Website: apple
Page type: billing-address
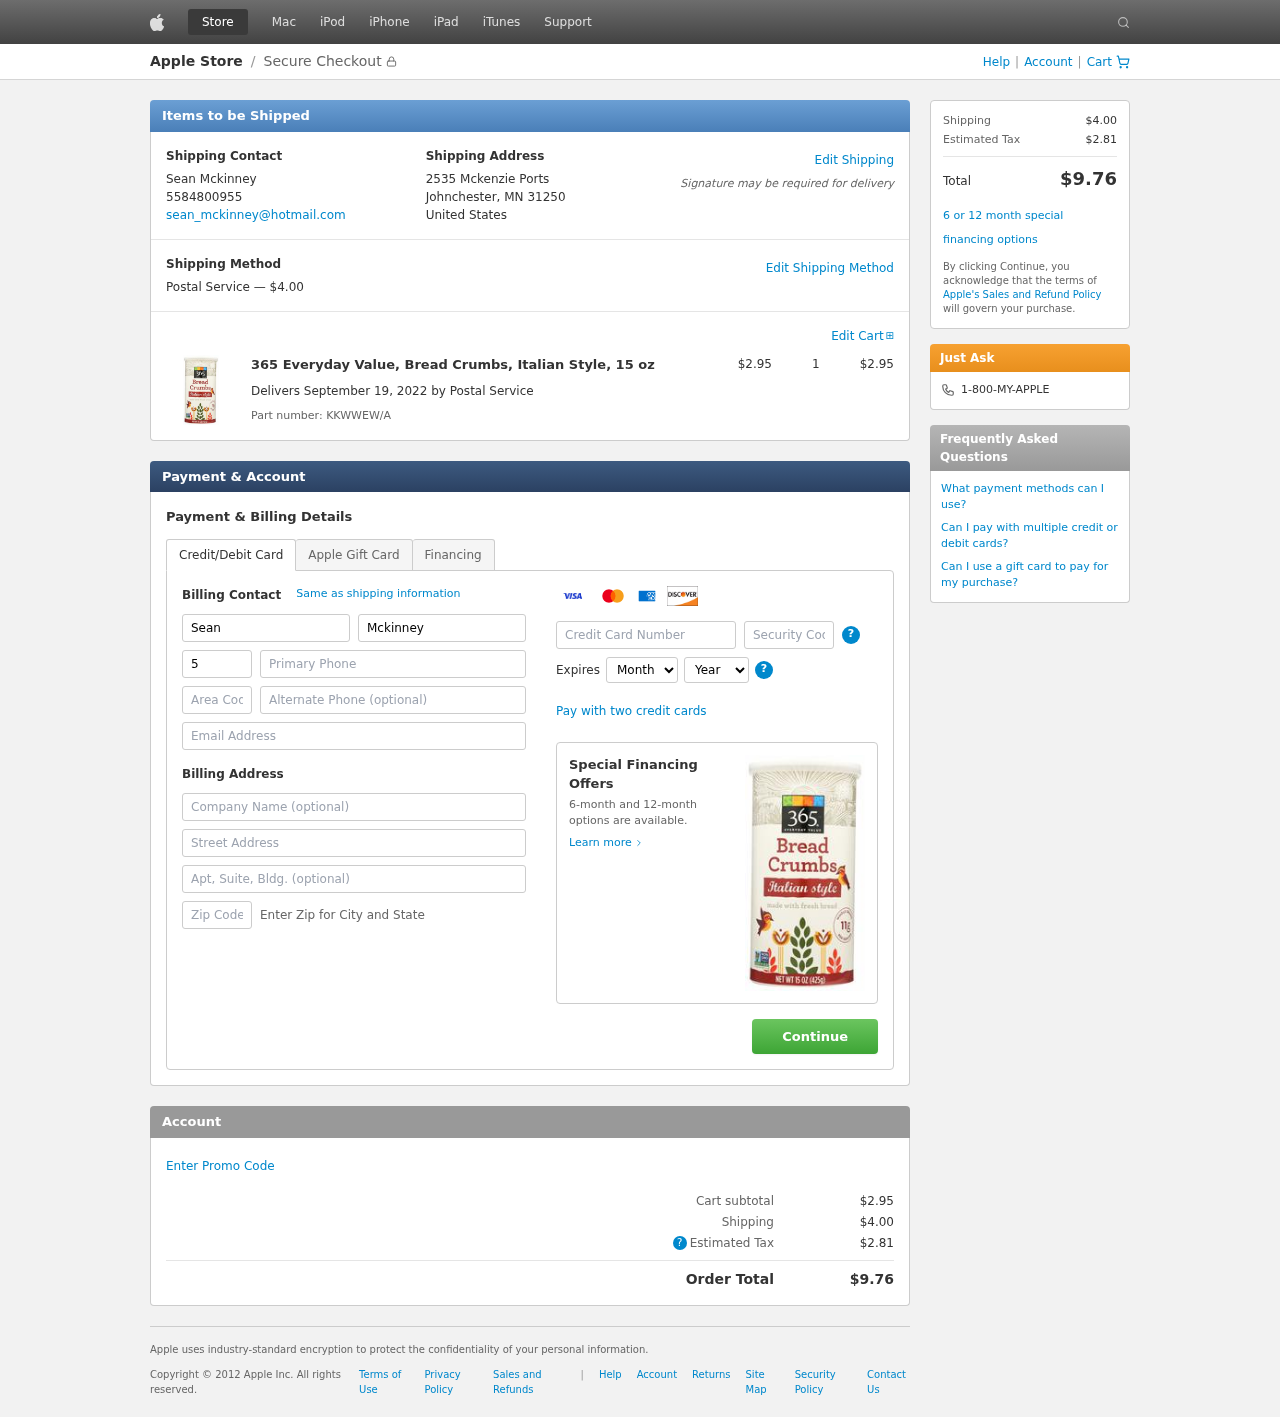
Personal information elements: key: PII_CARD_CVV
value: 757
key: PII_CARD_EXPIRY_MONTH
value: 09
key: PII_CARD_EXPIRY_YEAR
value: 27
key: PII_CARD_NUMBER
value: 6011 6314 8234 8808
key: PII_CITY_STATE_ZIP
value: Johnchester, MN 31250
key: PII_COMPANY
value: Massey-Mueller
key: PII_COUNTRY
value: United States
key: PII_EMAIL
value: sean_mckinney@hotmail.com
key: PII_FIRSTNAME
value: Sean
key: PII_FULLNAME
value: Sean Mckinney
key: PII_LASTNAME
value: Mckinney
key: PII_PHONE
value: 5584800955
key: PII_PHONE_AREA
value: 558
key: PII_STREET
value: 2535 Mckenzie Ports
Product elements: key: PRODUCT1_NAME
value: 365 Everyday Value, Bread Crumbs, Italian Style, 15 oz
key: PRODUCT1_PRICE
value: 2.95
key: PRODUCT1_QUANTITY
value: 1
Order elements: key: ORDER_SHIPPING_COST
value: $4.00
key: ORDER_SUBTOTAL
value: $2.95
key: ORDER_DELIVERY_DATE
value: September 19, 2022
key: ORDER_PART_NUMBER
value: KKWWEW/A
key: ORDER_TAX
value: $2.81
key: ORDER_TOTAL
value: $9.76